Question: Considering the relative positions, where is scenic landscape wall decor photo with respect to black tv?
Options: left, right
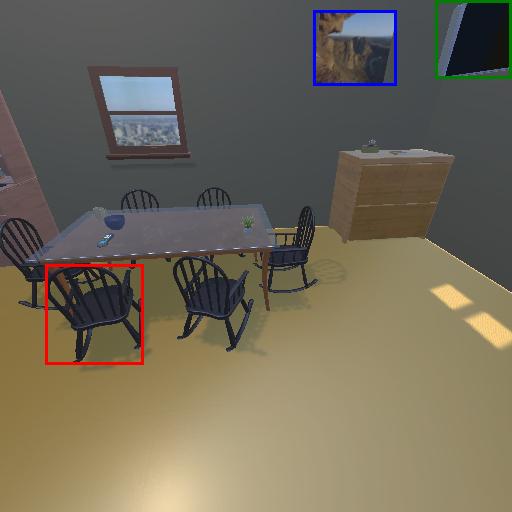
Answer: left